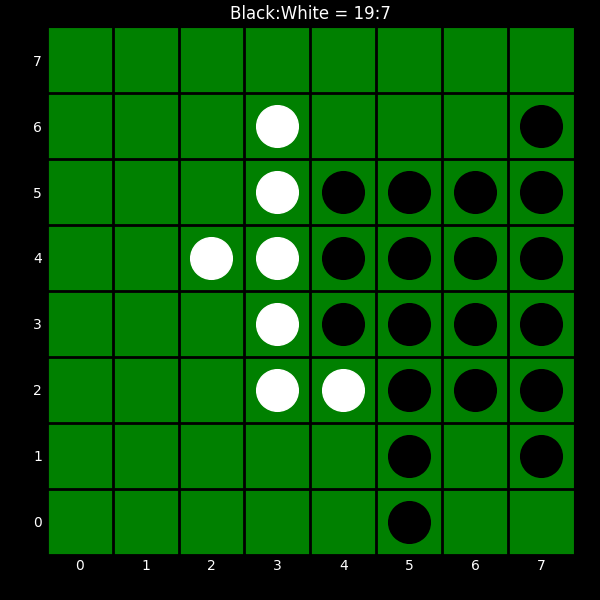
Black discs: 19
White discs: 7